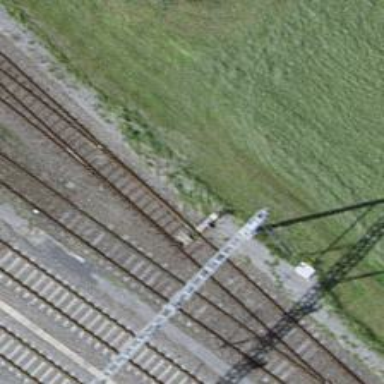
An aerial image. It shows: Railway switch.